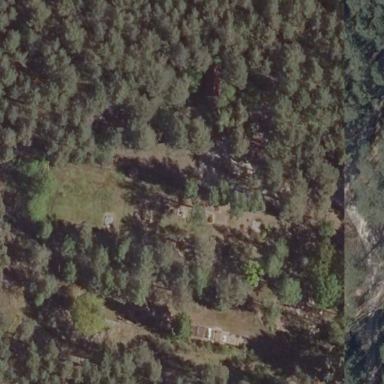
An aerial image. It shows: Cemetery.